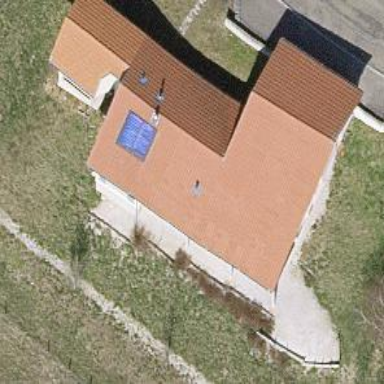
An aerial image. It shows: Simple and straightforward house.